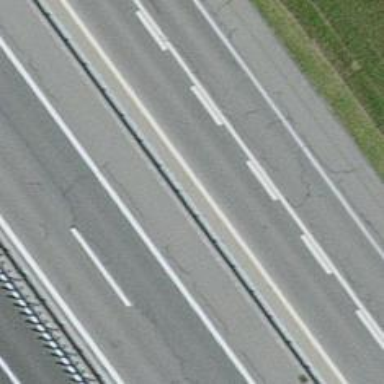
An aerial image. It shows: Motorway junction.